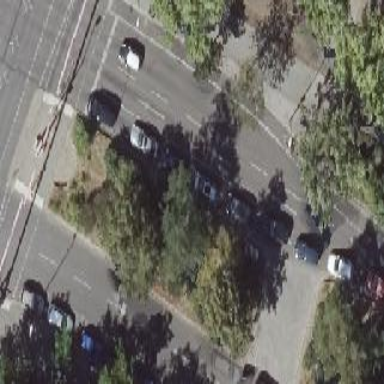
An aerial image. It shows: Traffic island covered with grass.